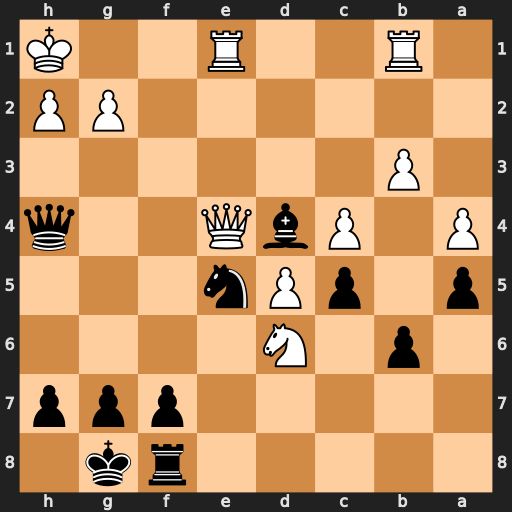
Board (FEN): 5rk1/5ppp/1p1N4/p1pPn3/P1PbQ2q/1P6/6PP/1R2R2K
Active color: b
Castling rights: -
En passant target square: -
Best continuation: Ng4 Qxg4 Qxg4